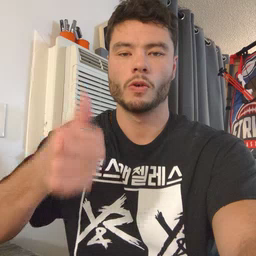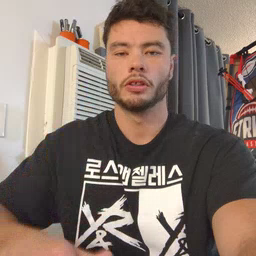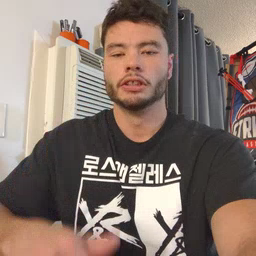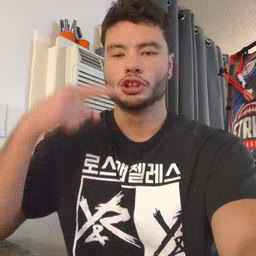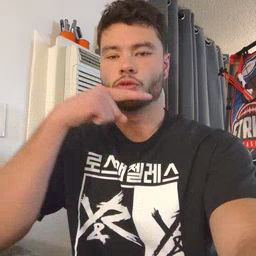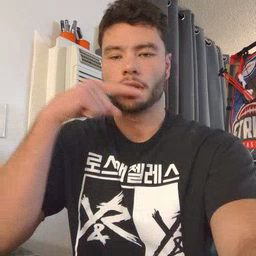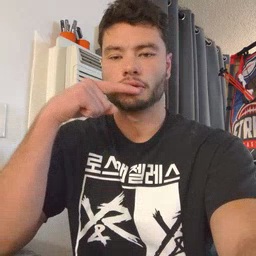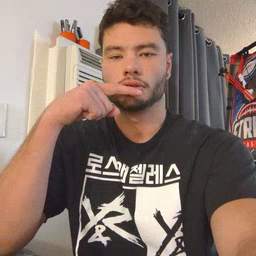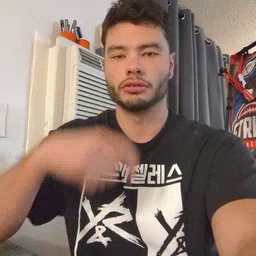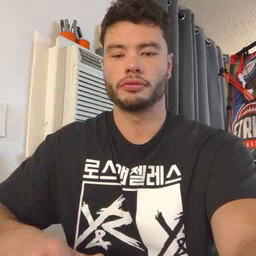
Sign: toothbrush